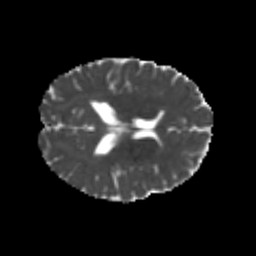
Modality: MD
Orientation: axial
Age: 20
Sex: male
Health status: healthy
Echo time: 0.074 s